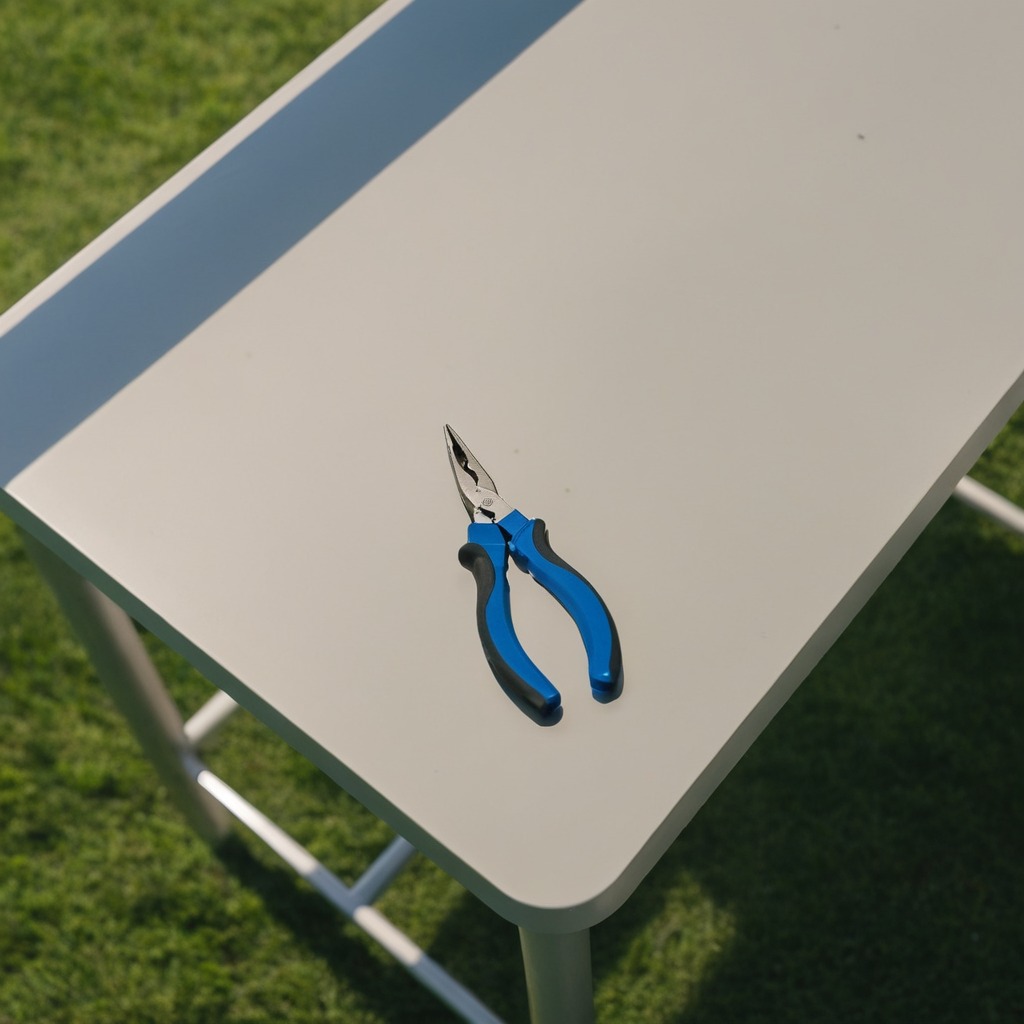
A plier is lying on a clean utility table in a temporary outdoor tool station.